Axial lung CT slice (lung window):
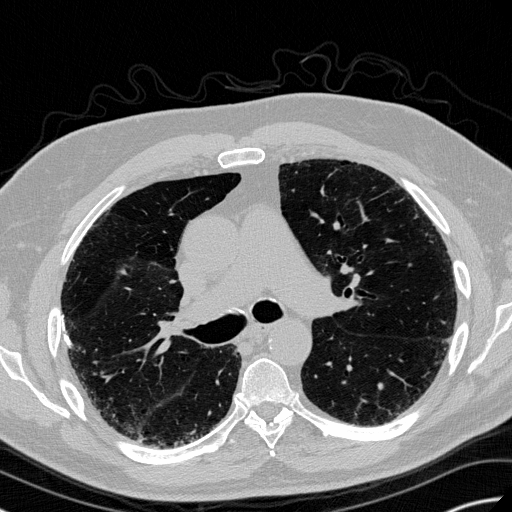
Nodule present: no